Question: ## Details
- '<a>'-
## What I have tried
'''
<ul id="sticky" class="sticklr">
<?php foreach(array_unique(array_values($continent)) as $continent_id){
if($continent_id == 1 ){ $continent_name = "Europe" ; $continent_code = "EU" ;
}elseif ($continent_id == 2 ){ $continent_name = "Asia" ; $continent_code = "AS" ;
}elseif ($continent_id == 3 ){ $continent_name = "North America" ; $continent_code = "NA" ;
}elseif ($continent_id == 4 ){ $continent_name = "Oceania" ; $continent_code = "OC" ;
}elseif ($continent_id == 5 ){ $continent_name = "South America" ; $continent_code = "SA" ;
}else{ $continent_name = "Africa" ; $continent_code = "AF" ; } ?>
<li>
<a href="#<?php echo $continent_name ?>" class="sticky-<?php echo $continent_code ?>">
<?php echo $continent_name ?> | <?php echo $continent_code ?>
</a>
</li>
<?php }?>
</ul>
'''
- Note : the path is like this : .sticklr > li > a .sticky-'continent_code'{
//CSS Code ;
}
'CSS'
'''
.sticklr > li > a .sticky-AS{
color: orange !important;
text-decoration: none !important;
}
.sticklr > li > a .sticky-EU{
color: #50c0de !important;
text-decoration: none !important;
}
.sticklr > li > a .sticky-NA{
color: red !important;
text-decoration: none !important;
}
.sticklr > li > a .sticky-OC{
color: #428bca !important;
text-decoration: none !important;
}
.sticklr > li > a .sticky-SA{
color: #5cb85c !important;
text-decoration: none !important;
}
.sticklr > li > a .sticky-AF{
color: silver !important;
text-decoration: none !important;
}
'''
## Result

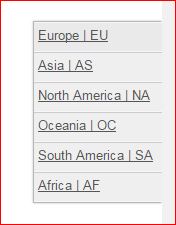
Answer: Take '.sticklr > li > a' , it should work.
## Demo